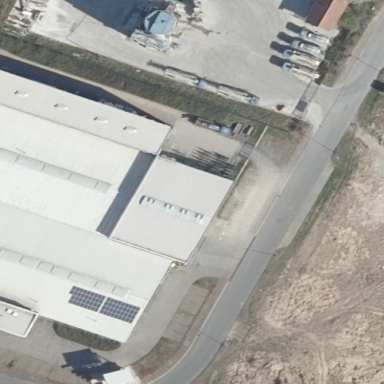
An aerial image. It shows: Part of building.